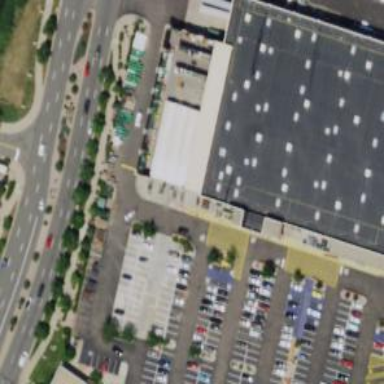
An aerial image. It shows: View of roof of building.